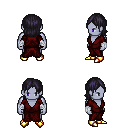
a pixel art fantasy rpg character, male body template, dark elf, purple skin, red robe, red pants, raven long bangs hairstyle, white cloth bandages, gold boots, four views (front, back, left, right), 2x2 character sprite sheet, small pixel art, hard edges, no anti-aliasing